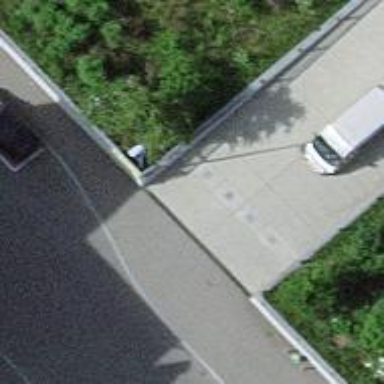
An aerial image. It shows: Footway with fine gravel surface.